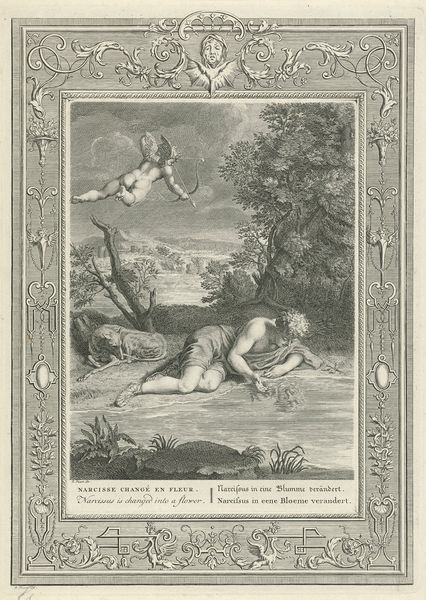
Titel: Narcissus verliefd op zijn eigen spiegelbeeld
Künstler: Bernard Picart
Standort: Amsterdam
Institution: Rijksmuseum
Schlagwörter: berg, arch, men, ornate, robes, white, black, face, gray, grey, hair, robe, symbolism, woman, print, reflection, flower, angel, angels, clouds, gods, greek, man, mythology, naked, nude, sky, tree, field, hill, hills, lake, landscape, mountain, mountains, water, trees, boy, feet, grass, river, path, plants, drawing, black and white, frame, dog, sketch, fly, flying, myth, fall, youth, wings, cherub, cupid, love, person, renaissance, watching, engraving, heavens, animal, deer, floral, god, book, long, lithograph, lying, bank, tan, branch, classicizing, eros, arrow, bow, border, weeds, text, reflex, woods, hound, trunks, pastoral scene, morning, down, bark, amor, title, laying, folliage, vain, fram, ribe, sy, greek myth, struck, cupido, shorline, narcissus, reeeds, egrey, sleeping man, awakening, narcissism, hit by arror, artemos, grownd, struck by love, shoot arrow, narcisse, narcisus, refelx, narcist